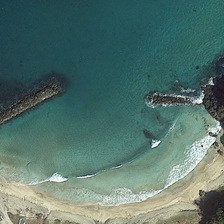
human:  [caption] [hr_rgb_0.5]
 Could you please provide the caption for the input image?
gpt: some green trees and beach are next to a large piece of green ocean .

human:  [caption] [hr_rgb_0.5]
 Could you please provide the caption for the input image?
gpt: some green trees and beach are next to a large piece of green ocean .

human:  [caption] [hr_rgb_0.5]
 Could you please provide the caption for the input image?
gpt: some green trees and beach are next to a large piece of green ocean .

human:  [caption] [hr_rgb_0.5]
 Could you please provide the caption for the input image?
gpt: some green trees and beach are next to a large piece of green ocean .

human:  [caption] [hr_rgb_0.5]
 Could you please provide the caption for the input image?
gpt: some green trees and beach are next to a large piece of green ocean .